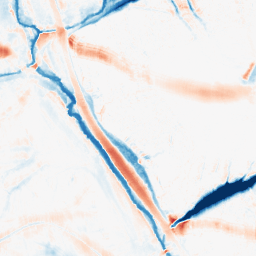
Category: morphological
Decomposition family: morphological_ellipse
Decomposition parameters: operation: average
width: 30
height: 20
Upsampling method: cubic_mitchell
Upsampling parameters: scale: 4
Upsampling scale: 4